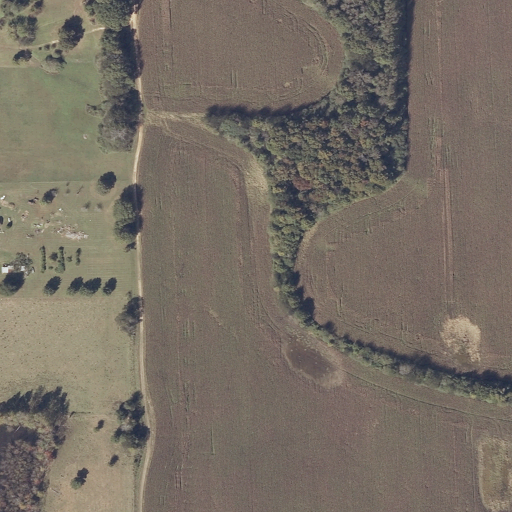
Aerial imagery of valley in Alabama named Carns Cove containing cultivated crops, pasture, woody wetlands, and grassland